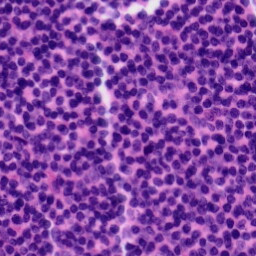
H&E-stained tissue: Tonsil